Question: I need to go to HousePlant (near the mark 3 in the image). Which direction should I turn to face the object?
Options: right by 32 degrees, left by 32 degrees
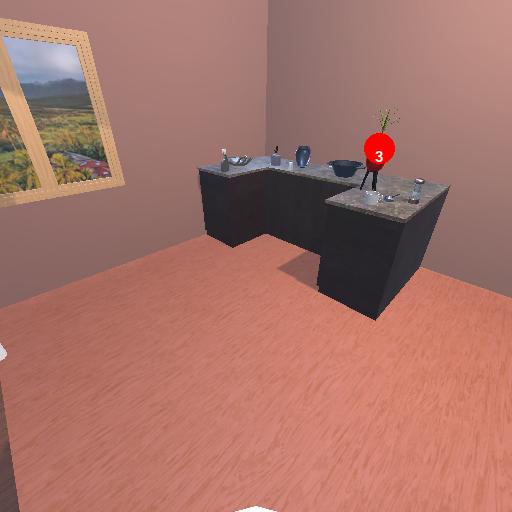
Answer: right by 32 degrees